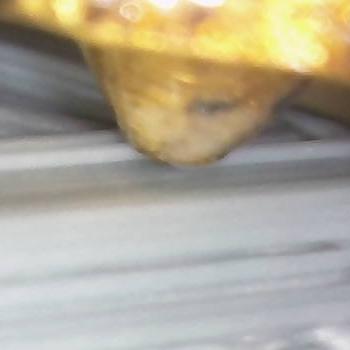
Flow rate: 61%